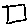
Label: square